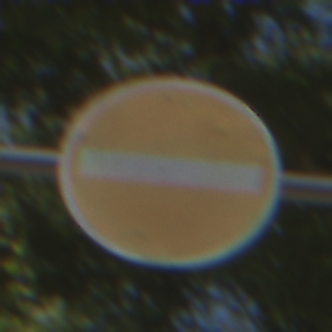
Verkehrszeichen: VerbotDerEinfahrt
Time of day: Midday
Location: Outdoor (RoadRail)
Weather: Clear
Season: NotSpecified
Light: Natural